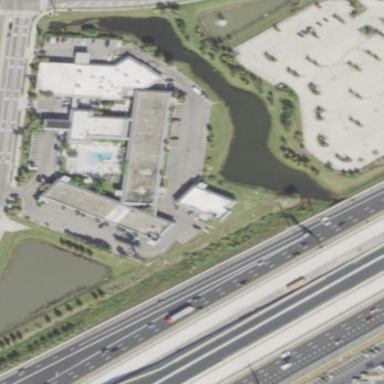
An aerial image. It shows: Hotel building.